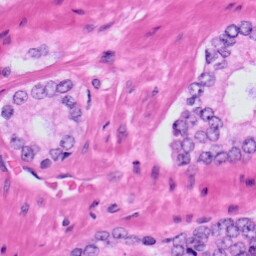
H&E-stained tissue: Prostate